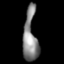
Tissue: lung
Cell type: Endothelial cells
Senescence score: 0.6159
Nuclear area (px): 722
Mean DAPI intensity: 131.403